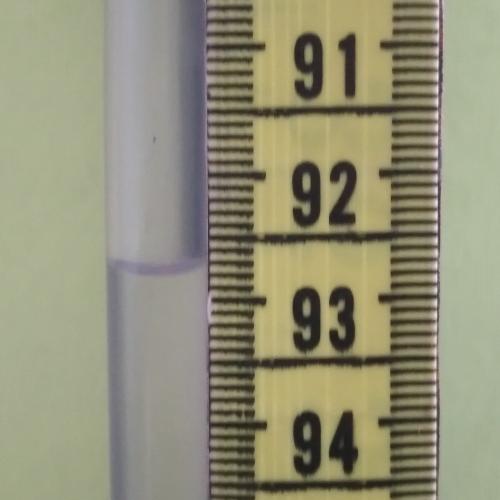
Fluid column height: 92.8 cm